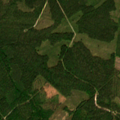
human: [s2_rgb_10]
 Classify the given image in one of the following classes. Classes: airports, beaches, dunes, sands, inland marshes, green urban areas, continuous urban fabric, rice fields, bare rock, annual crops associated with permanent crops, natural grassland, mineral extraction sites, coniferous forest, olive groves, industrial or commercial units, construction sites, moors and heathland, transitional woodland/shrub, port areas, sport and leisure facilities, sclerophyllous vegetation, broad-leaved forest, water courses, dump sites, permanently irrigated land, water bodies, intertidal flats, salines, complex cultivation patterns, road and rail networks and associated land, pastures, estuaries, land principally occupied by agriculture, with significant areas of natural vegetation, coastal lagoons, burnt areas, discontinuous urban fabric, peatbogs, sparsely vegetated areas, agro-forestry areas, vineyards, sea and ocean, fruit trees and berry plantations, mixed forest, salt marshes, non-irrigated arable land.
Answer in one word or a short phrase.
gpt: coniferous forest, mixed forest